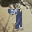
Label: 7